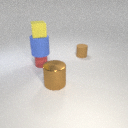
small brown rubber cylinder to the right of large brown metal cylinder